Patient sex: M
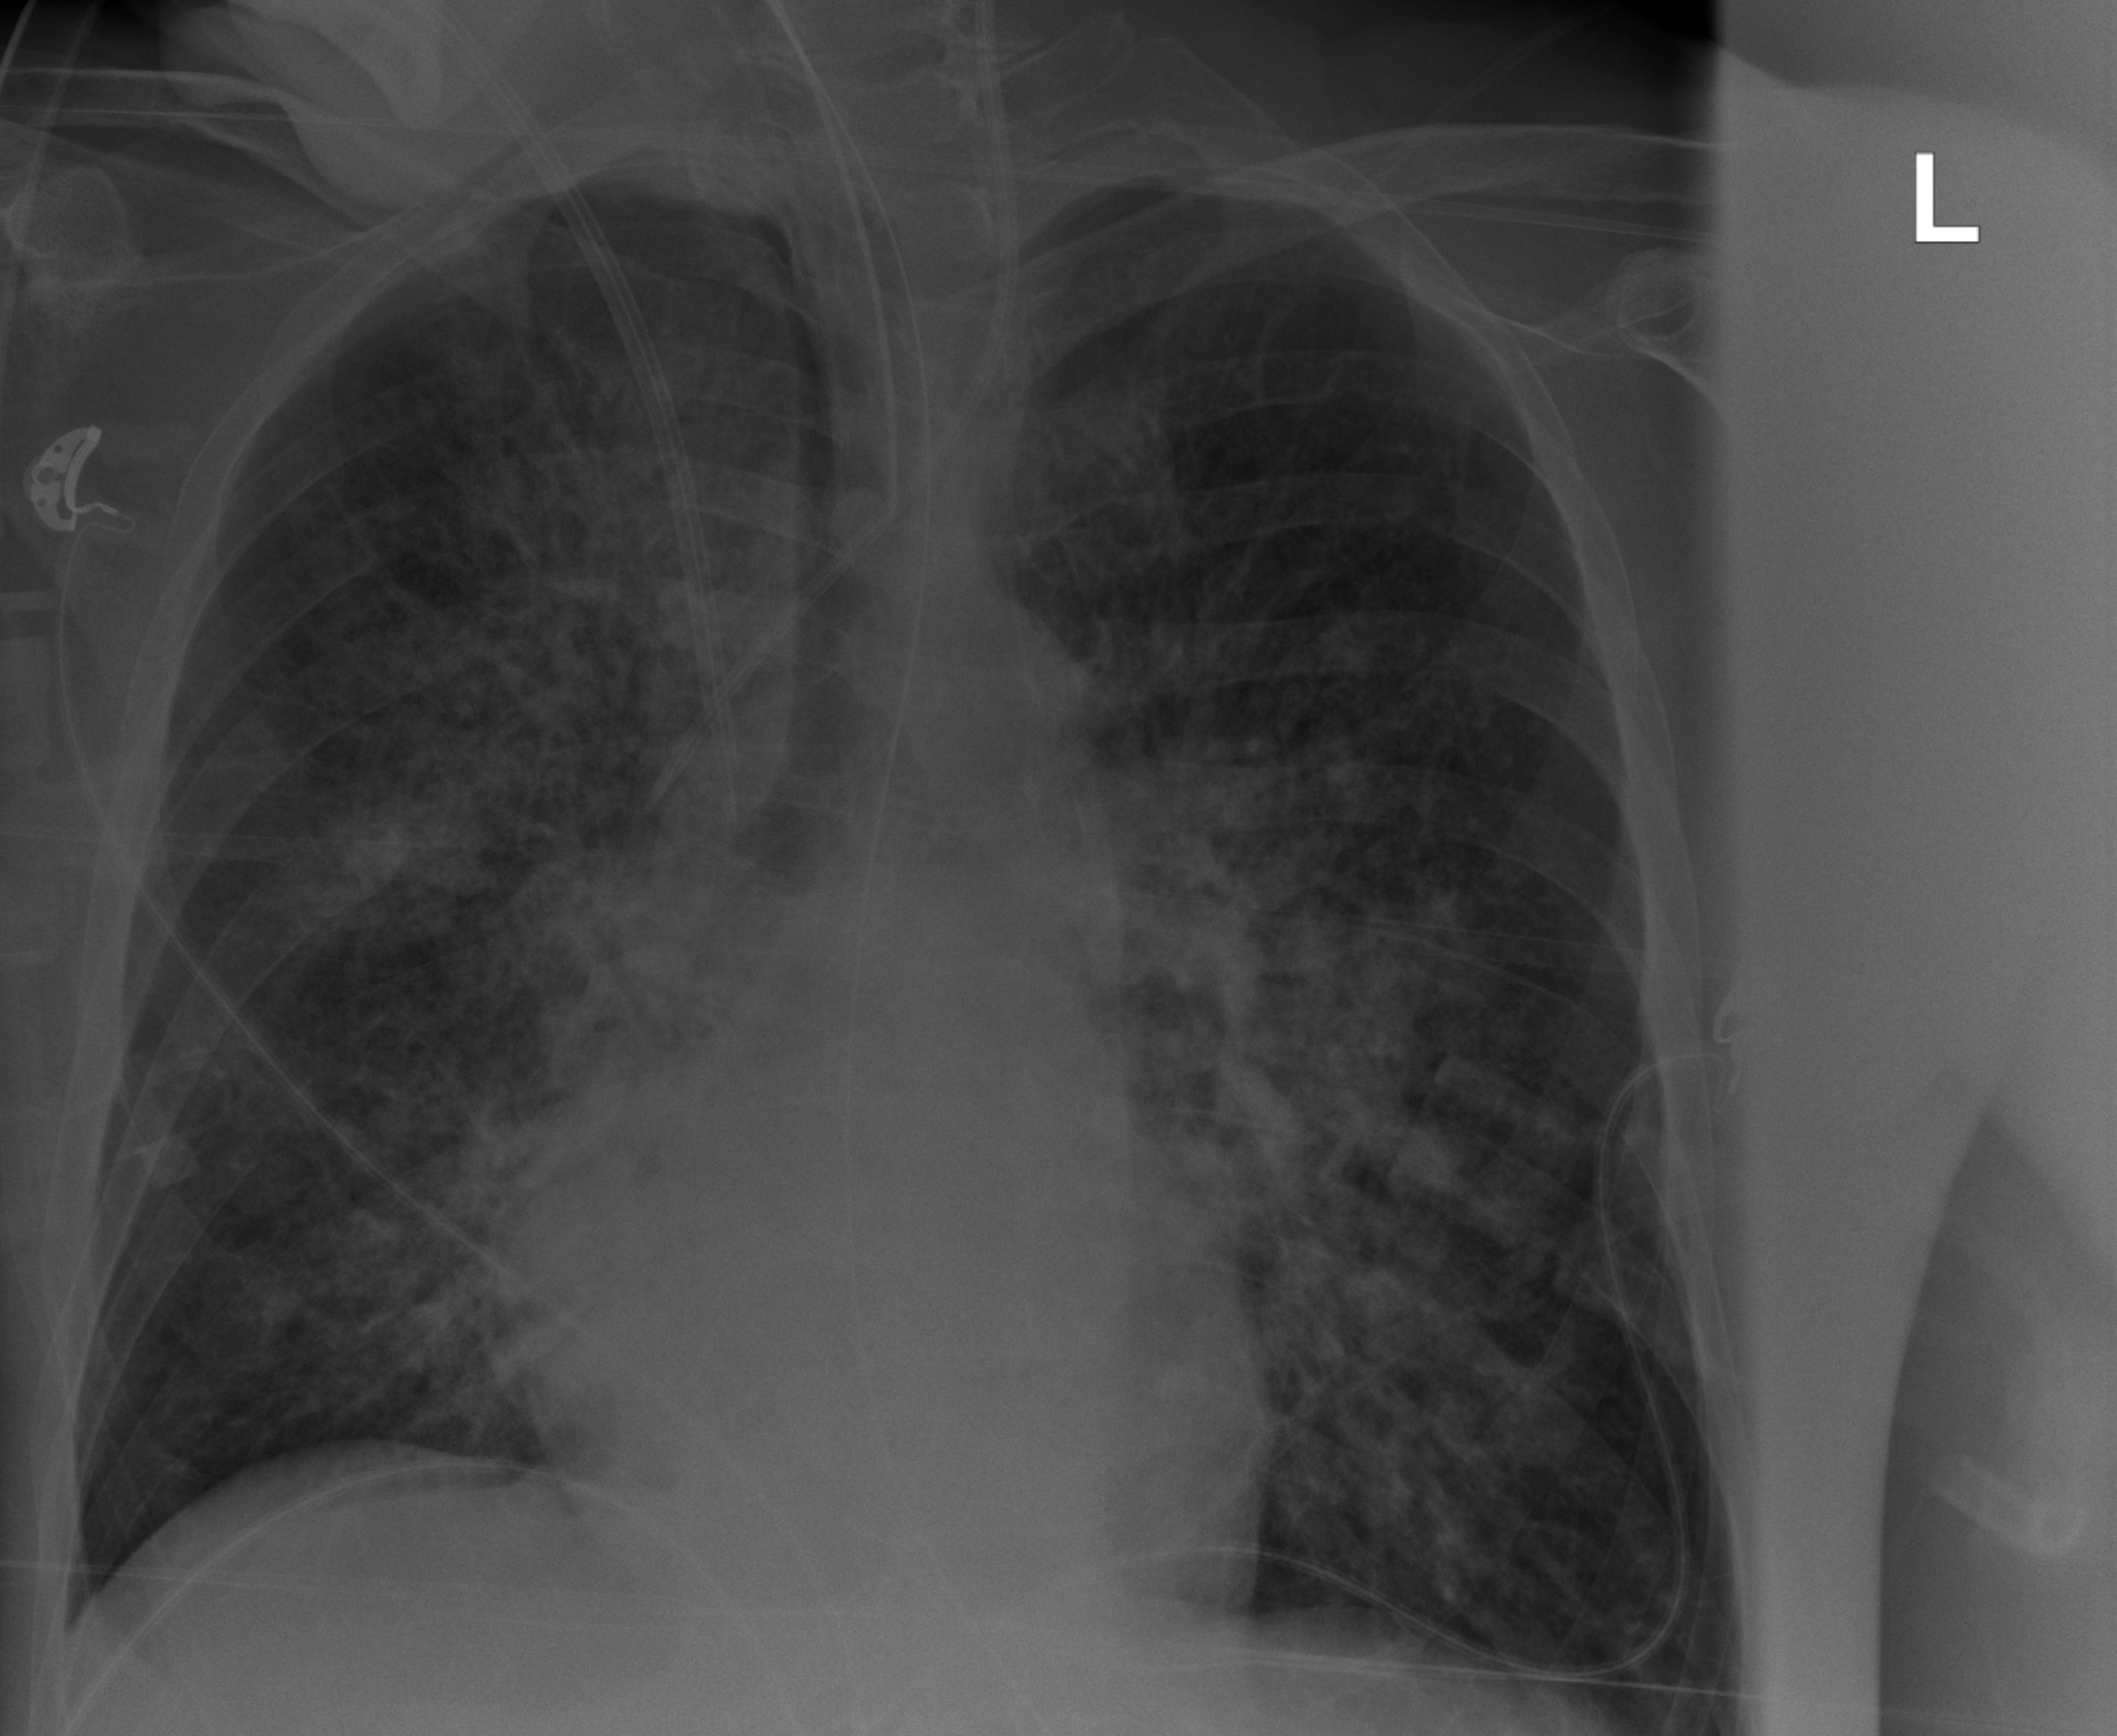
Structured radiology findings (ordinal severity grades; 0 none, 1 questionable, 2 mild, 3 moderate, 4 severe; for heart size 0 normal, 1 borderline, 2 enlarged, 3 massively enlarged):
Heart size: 0
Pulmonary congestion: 0
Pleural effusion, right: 0
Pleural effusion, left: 0
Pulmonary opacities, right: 3
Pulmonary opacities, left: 3
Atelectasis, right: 2
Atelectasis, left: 2